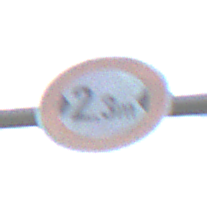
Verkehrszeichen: TatsaechlicheBreite2Komma3
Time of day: MorningAfternoon
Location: Outdoor (Suburban)
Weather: PartlyCloudy
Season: NotSpecified
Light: Natural